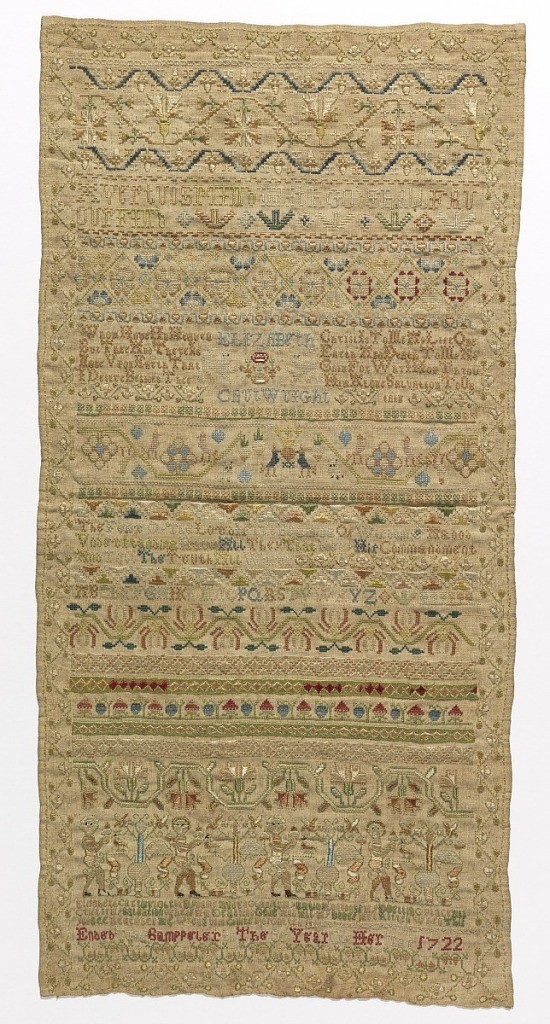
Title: Sampler
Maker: Elizabeth Cartwright
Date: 1722
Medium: silk embroidery on linen foundation Technique: satin, cross, eye, four-sided canvas, running and back stitches on plain weave foundation
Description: Bands of curving vines and one band with figures (boxers) at bottom, with a verse:
"Whom have I in heaven but thee and there is none upon earth that I deserve besides thee."  "Christ is to me a life One Earth and One Death to me a gain for wh(?) throu Him alone Salvation to us be tain" "The fear of the Lord is the beginning of wisdom. A good understanding have all they that keep his commandments and tell the truth in all ways." "Elizabeth Cartwright is my name is England is my nation, London is my dwelling place and Christ is my salvation. When I am dead remember me when I am quite forgotton." "Elizabeth Cartwright ended this sampler in the 01 year of her age 1722"